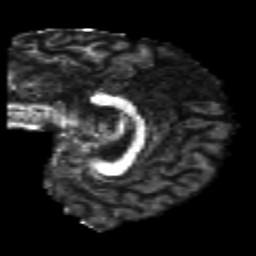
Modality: FA
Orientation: sagittal
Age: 23
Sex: male
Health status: healthy
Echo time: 0.074 s